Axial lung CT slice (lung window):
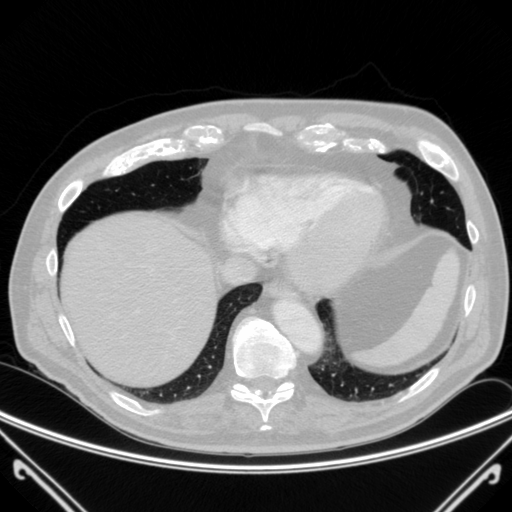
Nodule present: no